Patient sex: M
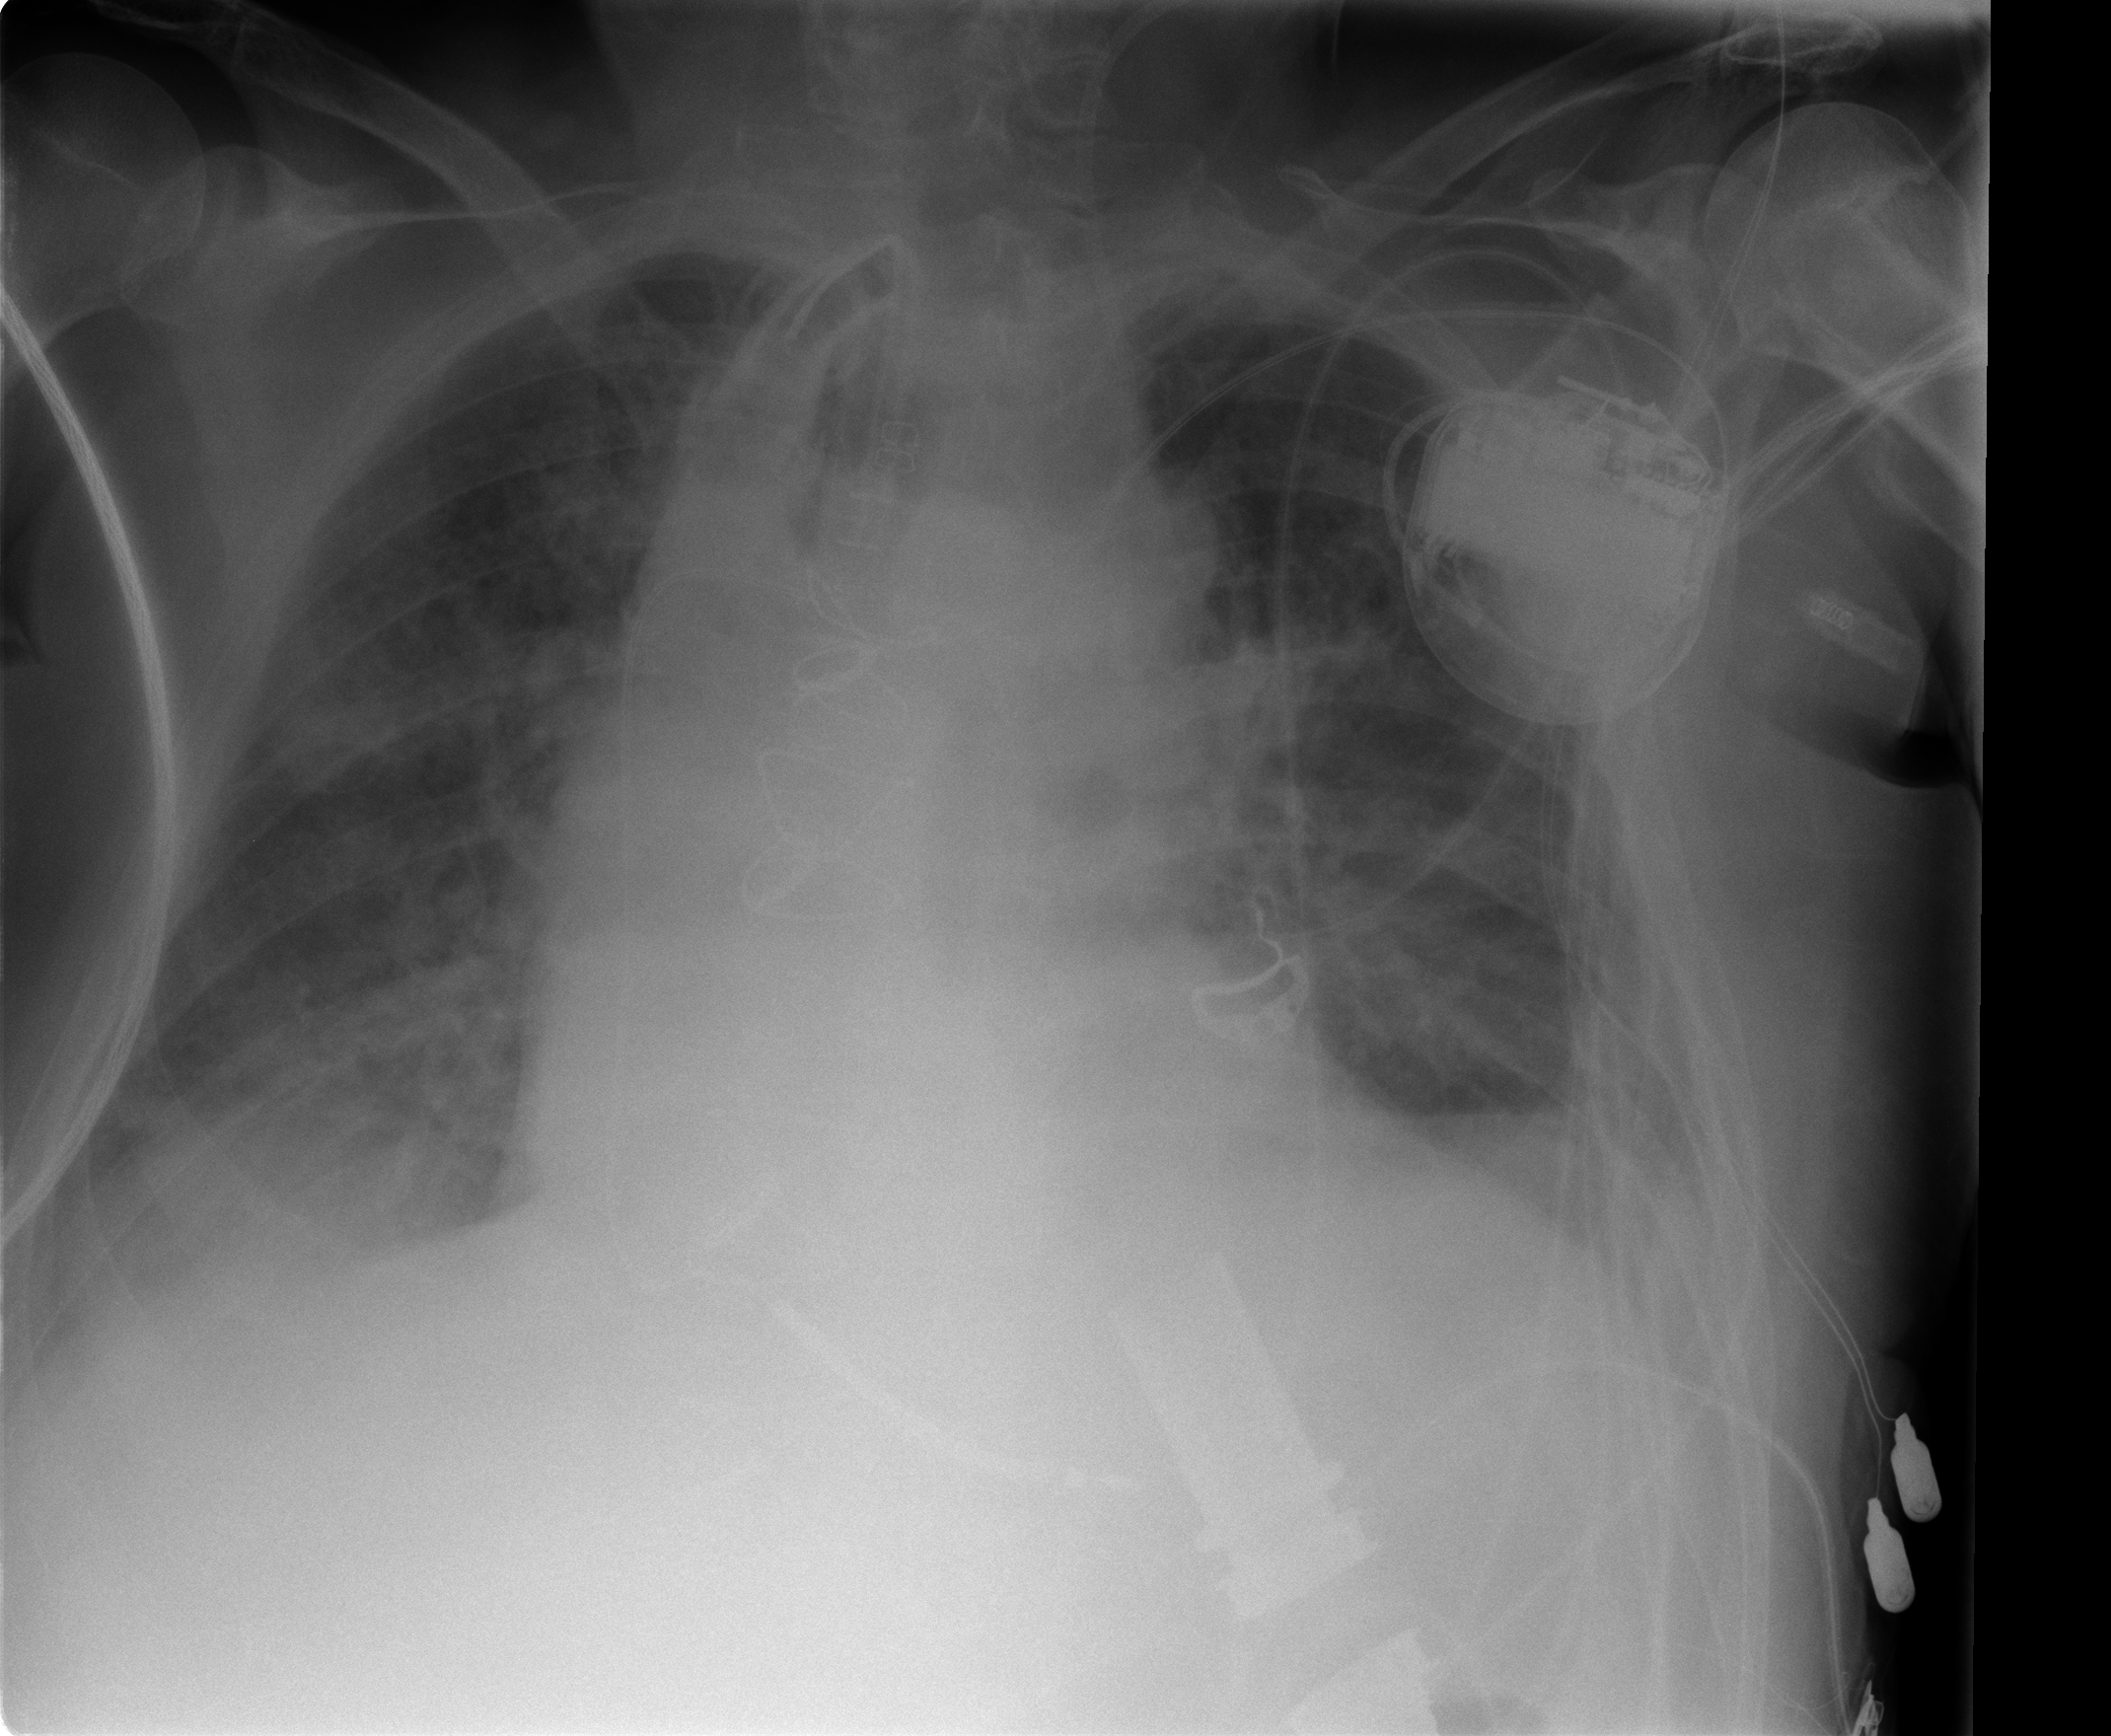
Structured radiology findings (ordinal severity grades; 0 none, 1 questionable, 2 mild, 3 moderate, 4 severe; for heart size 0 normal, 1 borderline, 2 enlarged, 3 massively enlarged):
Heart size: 2
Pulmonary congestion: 3
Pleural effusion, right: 2
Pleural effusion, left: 2
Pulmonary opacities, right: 2
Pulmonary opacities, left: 1
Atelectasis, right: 2
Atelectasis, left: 2